Question: I basically have the same setup as in this <URL>. With the .source code and picture of the output below
'''
import numpy as np
import matplotlib.pyplot as plt
box = dict(facecolor='yellow', pad=5, alpha=0.2)
fig = plt.figure()
fig.subplots_adjust(left=0.2, wspace=0.6)
ax1 = fig.add_subplot(221)
ax1.plot(2000*np.random.rand(10))
ax1.set_title('ylabels not aligned')
ax1.set_ylabel('misaligned 1', bbox=box)
ax1.set_ylim(0, 2000)
ax3 = fig.add_subplot(223)
ax3.set_ylabel('misaligned 2',bbox=box)
ax3.plot(np.random.rand(10))
labelx = -0.3 # axes coords
ax2 = fig.add_subplot(222)
ax2.set_title('ylabels aligned')
ax2.plot(2000*np.random.rand(10))
ax2.set_ylabel('aligned 1', bbox=box)
ax2.yaxis.set_label_coords(labelx, 0.5)
ax2.set_ylim(0, 2000)
ax4 = fig.add_subplot(224)
ax4.plot(np.random.rand(10))
ax4.set_ylabel('aligned 2', bbox=box)
ax4.yaxis.set_label_coords(labelx, 0.5)
plt.show()
'''

I want to extend this and add a 5th subgraph that will take width of two plots and i'm not sure how, when I try to add just one more graph I run into trouble.
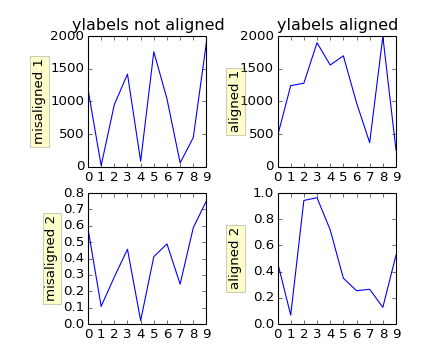
Answer: You could use <URL>:
'''
import numpy as np
import matplotlib.pyplot as plt
box = dict(facecolor='yellow', pad=5, alpha=0.2)
fig = plt.figure()
fig.subplots_adjust(left=0.2, wspace=0.6)
# ax1 = fig.add_subplot(221)
ax1 = plt.subplot2grid((3,2), (0,0))
ax1.plot(2000*np.random.rand(10))
ax1.set_title('ylabels not aligned')
ax1.set_ylabel('misaligned 1', bbox=box)
ax1.set_ylim(0, 2000)
# ax3 = fig.add_subplot(223)
ax3 = plt.subplot2grid((3,2), (1,0))
ax3.set_ylabel('misaligned 2',bbox=box)
ax3.plot(np.random.rand(10))
labelx = -0.3 # axes coords
# ax2 = fig.add_subplot(222)
ax2 = plt.subplot2grid((3,2), (0,1))
ax2.set_title('ylabels aligned')
ax2.plot(2000*np.random.rand(10))
ax2.set_ylabel('aligned 1', bbox=box)
ax2.yaxis.set_label_coords(labelx, 0.5)
ax2.set_ylim(0, 2000)
# ax4 = fig.add_subplot(224)
ax4 = plt.subplot2grid((3,2), (1,1))
ax4.plot(np.random.rand(10))
ax4.set_ylabel('aligned 2', bbox=box)
ax4.yaxis.set_label_coords(labelx, 0.5)
ax5 = plt.subplot2grid((3,2), (2,0), colspan=2)
ax5.plot(np.random.rand(10))
ax5.set_ylabel('misaligned 3', bbox=box)
plt.show()
'''